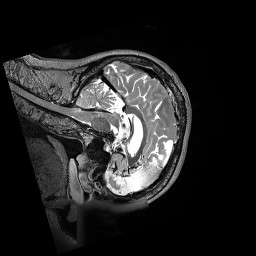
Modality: T2w
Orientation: sagittal
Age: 72
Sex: female